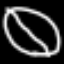
Label: leaf